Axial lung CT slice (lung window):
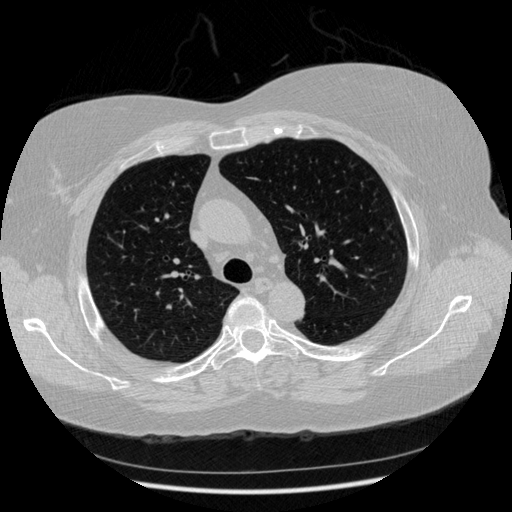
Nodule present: no